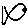
Label: fish